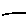
Label: line